Question: I have a dialog fragment which has one EditText defined in its layout and a number of other EditTexts added programmatically (because their number may vary). My problem is that the one defined in xml has the default platform style - e.g. blue bar underneath - whereas the programmatically added ones appear to have no style. See screenshot for reference.
How can create an EditText programmatically while maintaining the default style?
How I create the EditTexts:
'''
EditText et = new EditText(this.getActivity());
LinearLayout.LayoutParams params = new LinearLayout.LayoutParams(ViewGroup.LayoutParams.WRAP_CONTENT, ViewGroup.LayoutParams.WRAP_CONTENT);
params.topMargin = 10;
et.setText("whatever");
et.setLayoutParams(params);
mContainer.addView(et);
'''

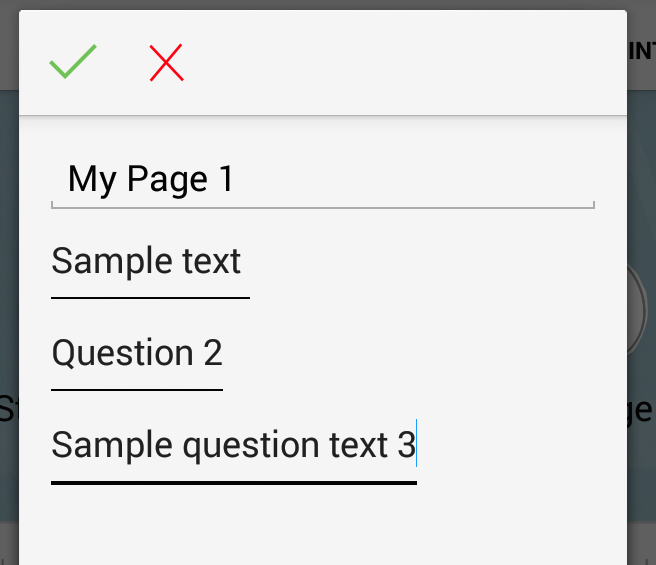
Answer: First create xml resource in Layout folder like below:
'''
<?xml version="1.0" encoding="utf-8"?>
<TextView xmlns:android="http://schemas.android.com/apk/res/android"
android:layout_width="fill_parent"
android:layout_height="wrap_content"
android:text="This is a template"
style="@style/my_style" />
'''
And then inflate it like below in your code:
'''
TextView myText = (TextView)getLayoutInflater().inflate(R.layout.tvtemplate, null);
'''
Hope this works.